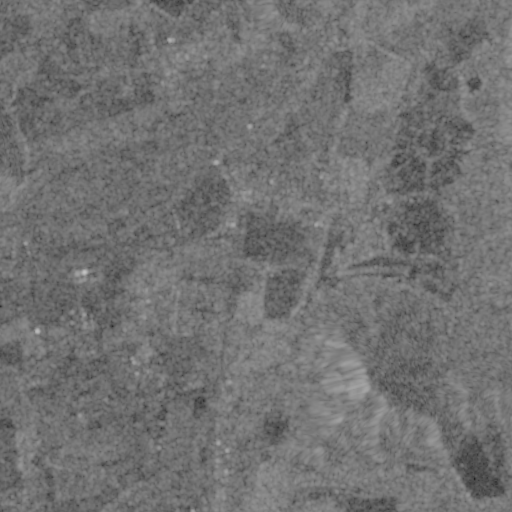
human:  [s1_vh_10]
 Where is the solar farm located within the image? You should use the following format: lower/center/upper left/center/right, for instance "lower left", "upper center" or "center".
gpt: The solar farm is located in the center of the image.
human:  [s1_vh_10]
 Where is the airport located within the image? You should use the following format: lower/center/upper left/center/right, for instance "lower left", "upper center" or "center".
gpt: There is no airport in the image.

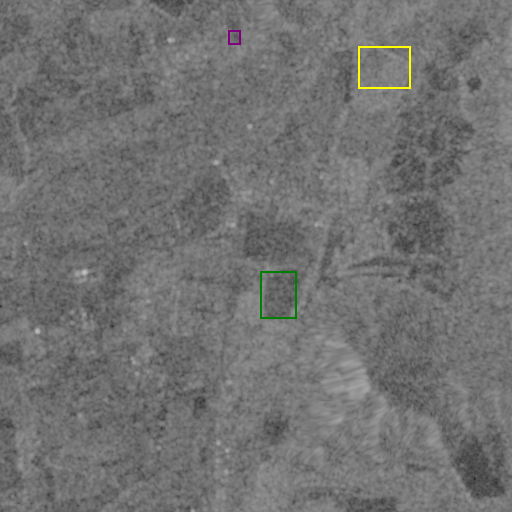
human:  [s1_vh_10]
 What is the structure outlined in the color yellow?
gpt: The structure outlined in yellow is a crop field.
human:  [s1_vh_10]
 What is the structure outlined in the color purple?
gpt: The structure outlined in purple is a park.
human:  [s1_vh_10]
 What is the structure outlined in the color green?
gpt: The structure outlined in green is a solar farm.
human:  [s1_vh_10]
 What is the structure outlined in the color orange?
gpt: There is no orange outline.